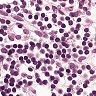
Metastatic tissue present: no